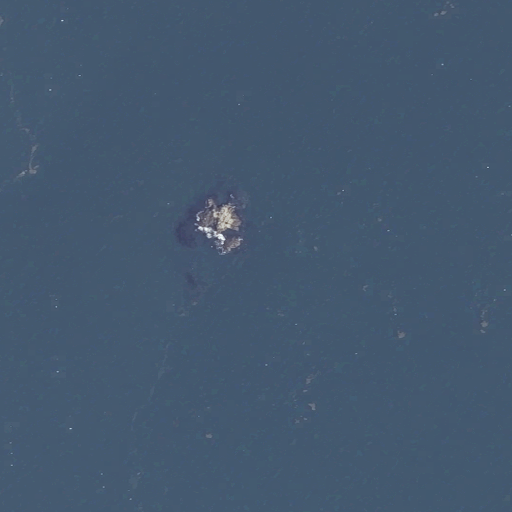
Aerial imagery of bar in Maine named Moores Harbor Ledge containing only open water